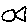
Label: fish